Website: bh-photo
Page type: billing-address
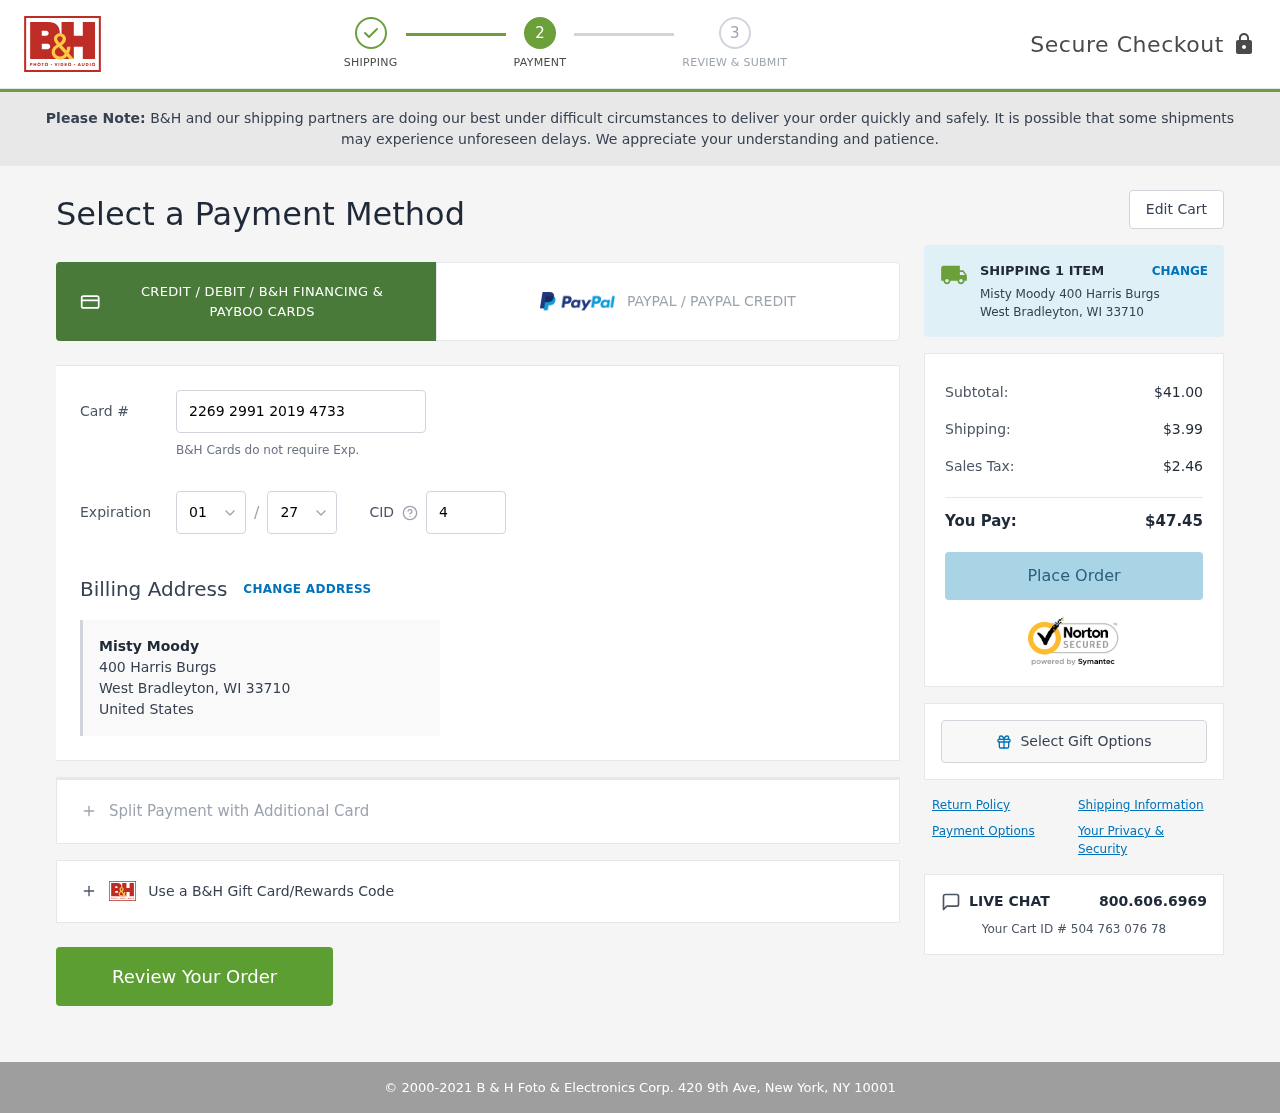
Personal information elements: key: PII_CARD_CVV
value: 462
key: PII_CARD_EXPIRY_MONTH
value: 01
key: PII_CARD_EXPIRY_YEAR
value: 27
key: PII_CARD_NUMBER
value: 2269 2991 2019 4733
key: PII_CITY
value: West Bradleyton
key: PII_COUNTRY
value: United States
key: PII_FULLNAME
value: Misty Moody
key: PII_POSTCODE
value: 33710
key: PII_STATE_ABBR
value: WI
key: PII_STREET
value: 400 Harris Burgs
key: PII_FULLNAME2
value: Misty Moody
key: PII_CITY_STATE
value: West Bradleyton, WI
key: PII_POSTCODE_FULL
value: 33710
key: PII_POSTCODE_NUMERIC
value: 33710
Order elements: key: ORDER_NUM_ITEMS
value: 1
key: ORDER_SUBTOTAL
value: $41.00
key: ORDER_SHIPPING_COST
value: $3.99
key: ORDER_TAX
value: $2.46
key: ORDER_TOTAL
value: $47.45
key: ORDER_ID
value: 504 763 076 78